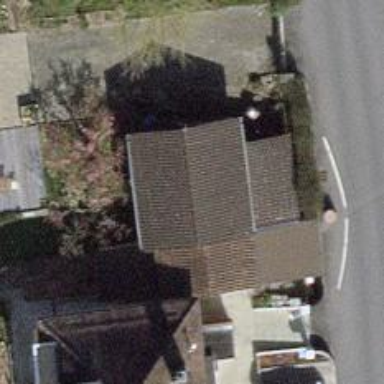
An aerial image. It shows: Garage building.